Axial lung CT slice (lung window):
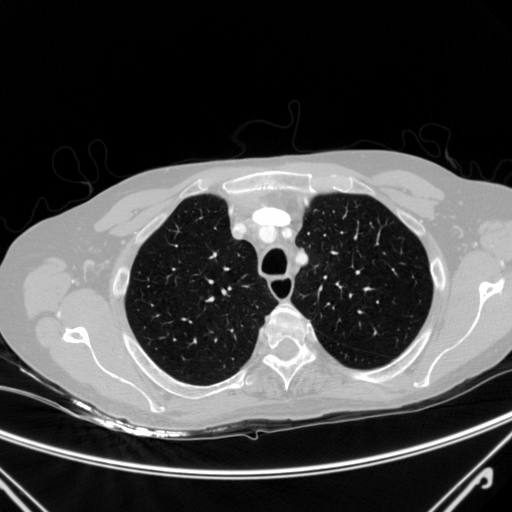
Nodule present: no